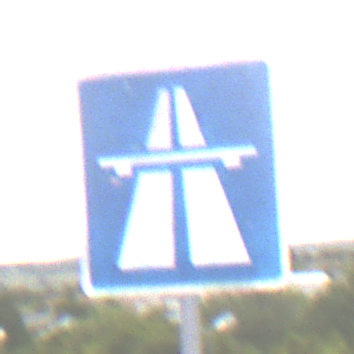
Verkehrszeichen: Autobahn
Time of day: MorningAfternoon
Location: Outdoor (Suburban)
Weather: PartlyCloudy
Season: NotSpecified
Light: Natural